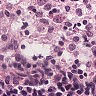
Metastatic tissue present: no